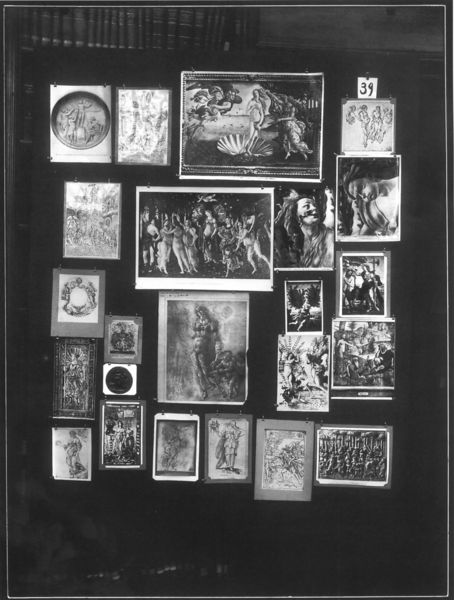
Titel: Mnemosyne (Bilderatlas, Fotos der Tafeln)
Künstler: Aby Warburg
Institution: London, The Warburg Institute Archive ©
Schlagwörter: akte, frau, rahmen, kreis, bilder, bücher, fotos, italien, studie, tafel, detail, nackte, frühling, kranz, venus, sammlung, muschel, dürer, reproduktion, abbildung, rondo, botticelli, primavera, vignetten, klammern, fotografien, bildtafel, postkarten, renaisance, arangement, aby warburg, 1900, 39, kunstbuch, abbildungstafel, buchprojekt